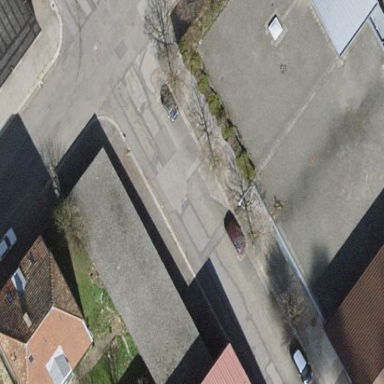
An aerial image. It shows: Flat roofed garages.